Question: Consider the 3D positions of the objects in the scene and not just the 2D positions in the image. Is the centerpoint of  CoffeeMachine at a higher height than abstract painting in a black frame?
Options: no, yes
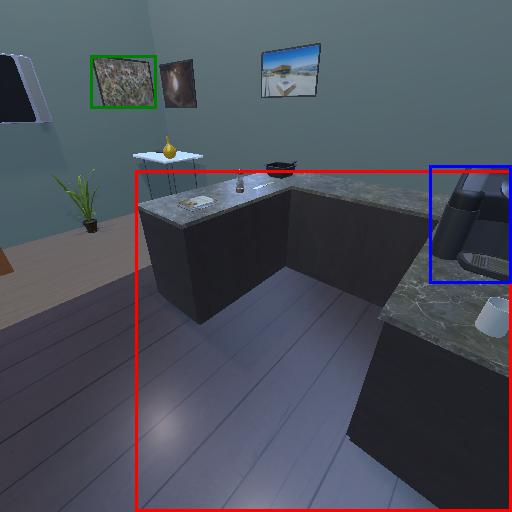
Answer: no